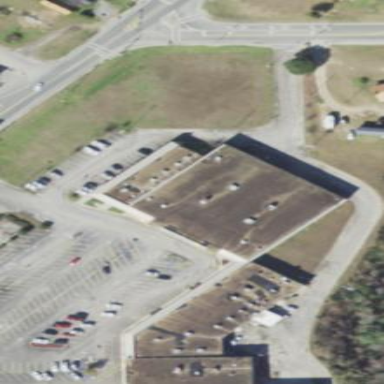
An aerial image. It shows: Retail building.